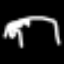
Label: palm tree